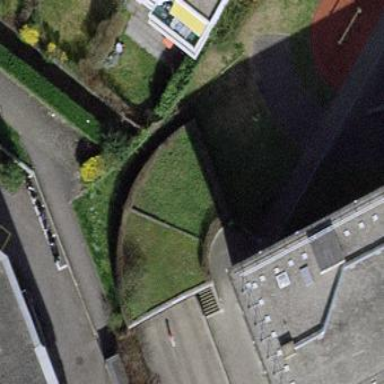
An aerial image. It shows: View of roof of building.